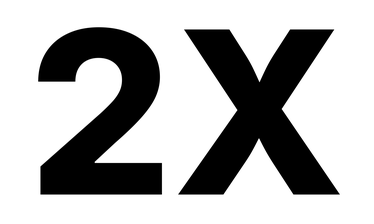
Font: Inter_ExtraBold